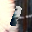
Label: 1